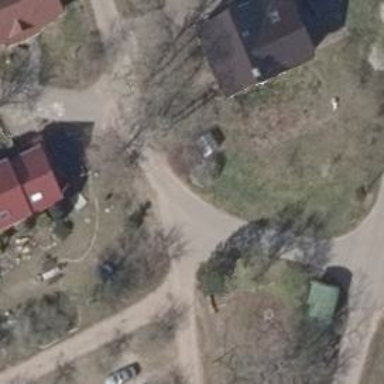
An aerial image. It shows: Gravel driveway designated as service road.